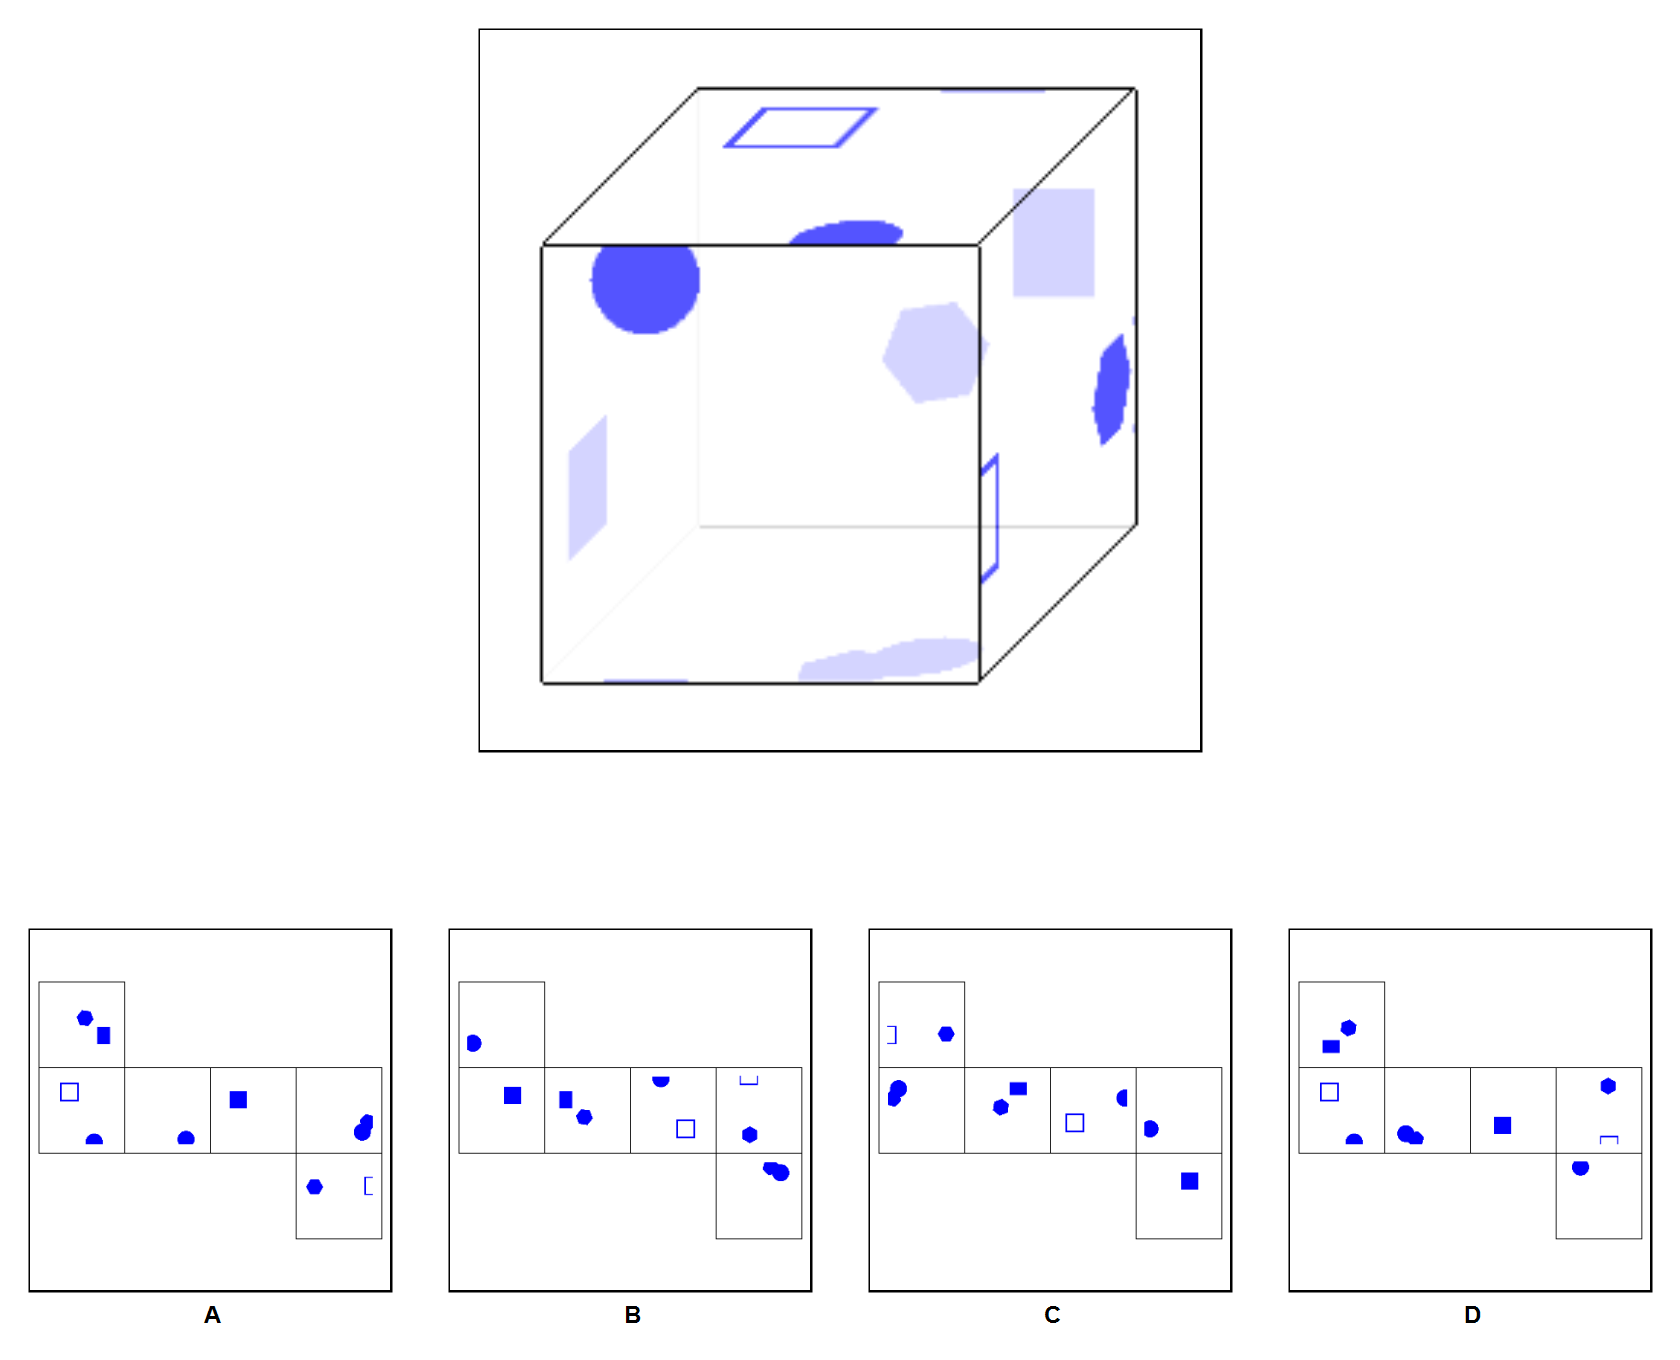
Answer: C